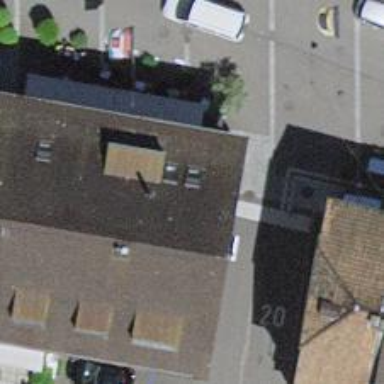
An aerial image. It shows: Bakery.